Question: I have had a problem with Eclipse which makes the properties panel options disabled. It usually got fixed after Eclipse restart, but after updating to the latest version of Eclipse and plugins using Help -> Check for updates, I can no longer insert text in the properties panel. For example, I'm working on an Android project at the moment. I wanted to insert a LinearLayout in my application and set it's orientation to horizontal. I couldn't type this in the window so I had to open the XML file and insert the property there.
As you can see in the image, these input fields are all greyed out except for the one I have manually inserted in the code.

Anyone else noticed this or any workarounds?
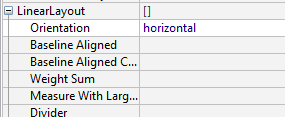
Answer: It was a problem with the Android SDK. The newest version of Android wasn't working correctly. I changed back to level 18 (from 19, Android 4.4) in the layout view in Eclipse and it's working again.